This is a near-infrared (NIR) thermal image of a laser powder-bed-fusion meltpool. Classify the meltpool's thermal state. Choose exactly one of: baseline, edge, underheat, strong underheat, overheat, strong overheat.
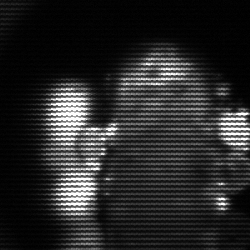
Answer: strong underheat